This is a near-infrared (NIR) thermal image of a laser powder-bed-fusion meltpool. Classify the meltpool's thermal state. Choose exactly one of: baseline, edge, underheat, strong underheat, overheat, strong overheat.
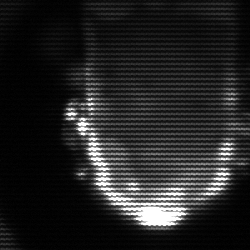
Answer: baseline